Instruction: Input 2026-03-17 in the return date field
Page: home
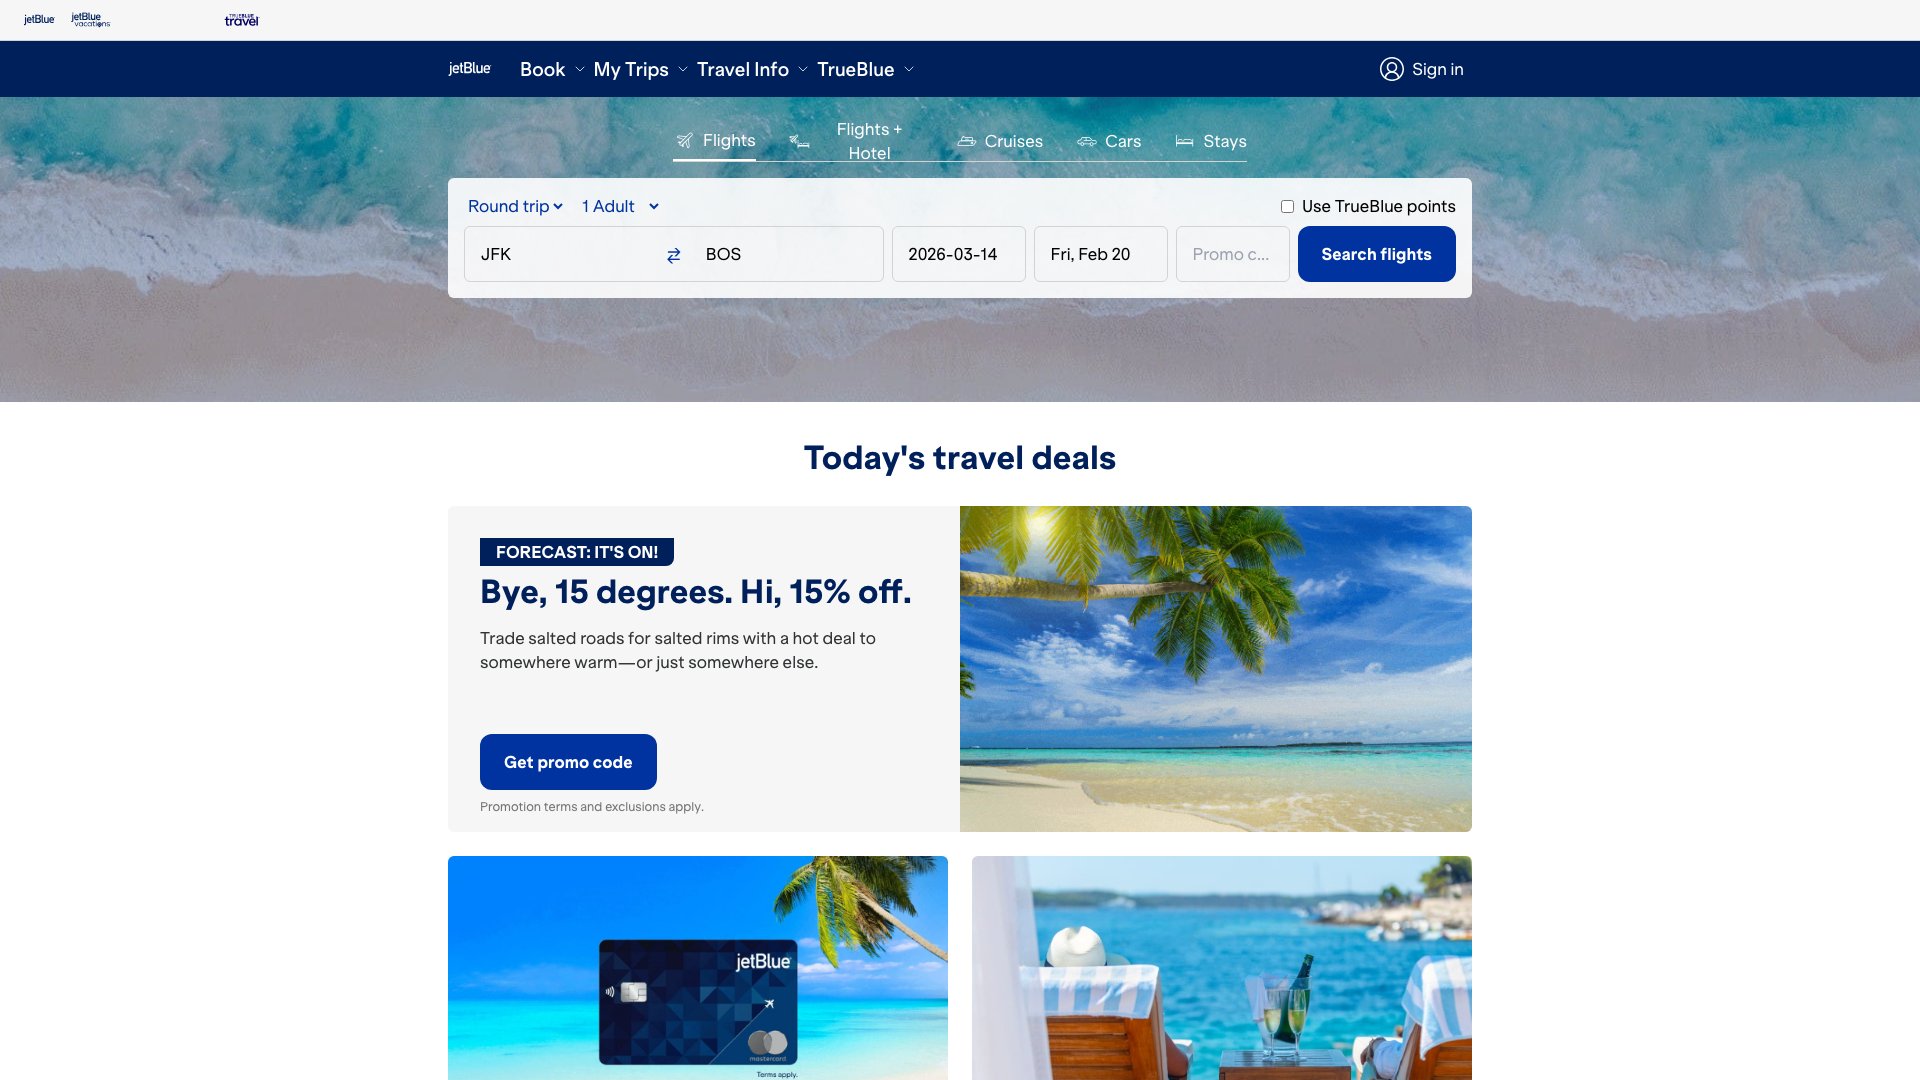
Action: type